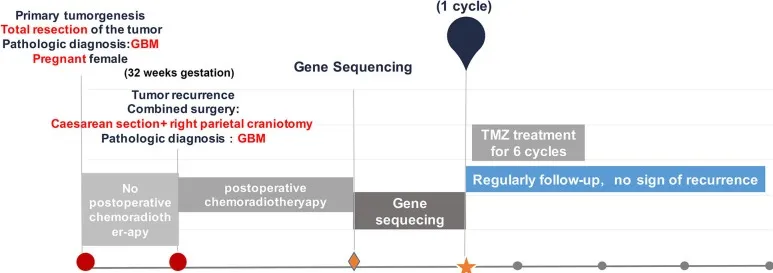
Overview of the patient's course of disease, treatment regimen and genetic analysis.
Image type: chart (chart)